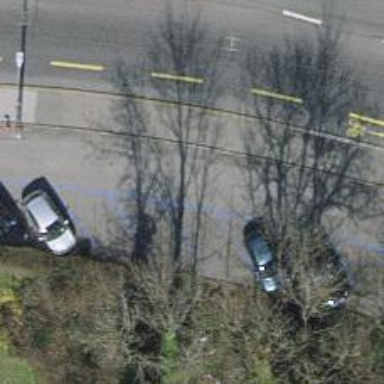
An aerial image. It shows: Road serving as parking aisle.